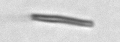
Label: fiber